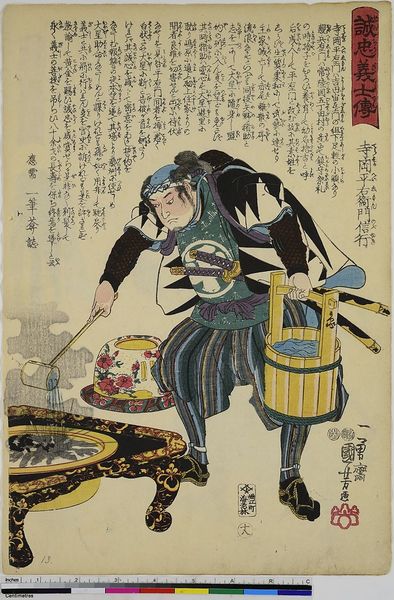
Titel: Teraoka Heiemon Nobuyuki, Blatt 18 aus der Serie: Geschichte der loyalen Gefolgsmänner
Künstler: Utagawa Kuniyoshi
Standort: Hamburg
Institution: Museum für Kunst und Gewerbe Hamburg
Schlagwörter: portrait, rauch, person, holzschnitt, druckgraphik, druckgrafik, soldat, fass, krieger, ereignis, zeit, eimer, farbholzschnitt, tonne, situation, ereignisbild, samurai, edo, historische, reproduktionen, druckerzeugnisse, behälter, porträt, persönlichkeit, soldatenleben, ukiyo